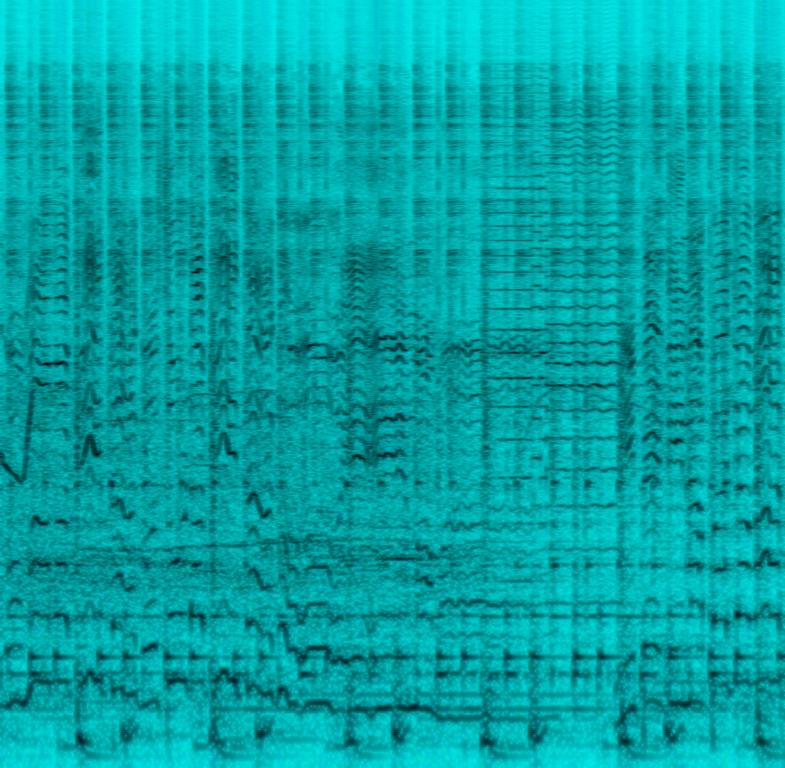
This Indian folk song features a male voice singing the main melody. This is accompanied by tablas playing the percussion. A flute and another wind instrument voice are played on a synthesizer. The synth repeats the melody which is sung by the voice. A tambourine plays on every count of each bar. This folk song can be played in a village scene in an Indian movie.